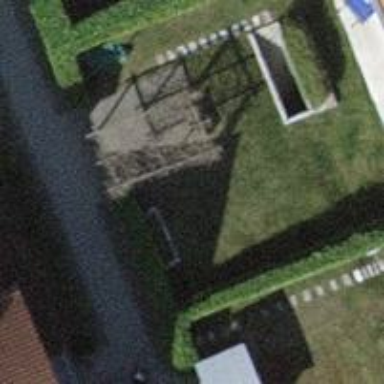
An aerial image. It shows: Bench for seating.